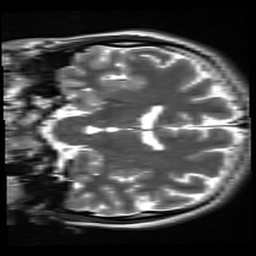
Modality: inplaneT2
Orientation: coronal
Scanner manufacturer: siemens
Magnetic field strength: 3 T
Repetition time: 7.02 s
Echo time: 0.069 s